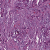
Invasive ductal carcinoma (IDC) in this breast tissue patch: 1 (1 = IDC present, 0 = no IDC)